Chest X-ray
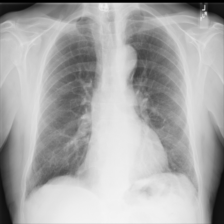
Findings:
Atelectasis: negative
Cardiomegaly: negative
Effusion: negative
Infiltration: negative
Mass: negative
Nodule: negative
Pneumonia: negative
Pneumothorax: negative
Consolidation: negative
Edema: negative
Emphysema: negative
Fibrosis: negative
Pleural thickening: negative
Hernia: negative